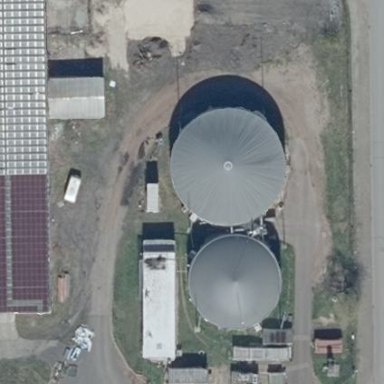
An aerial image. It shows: Storage tank building.